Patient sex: M
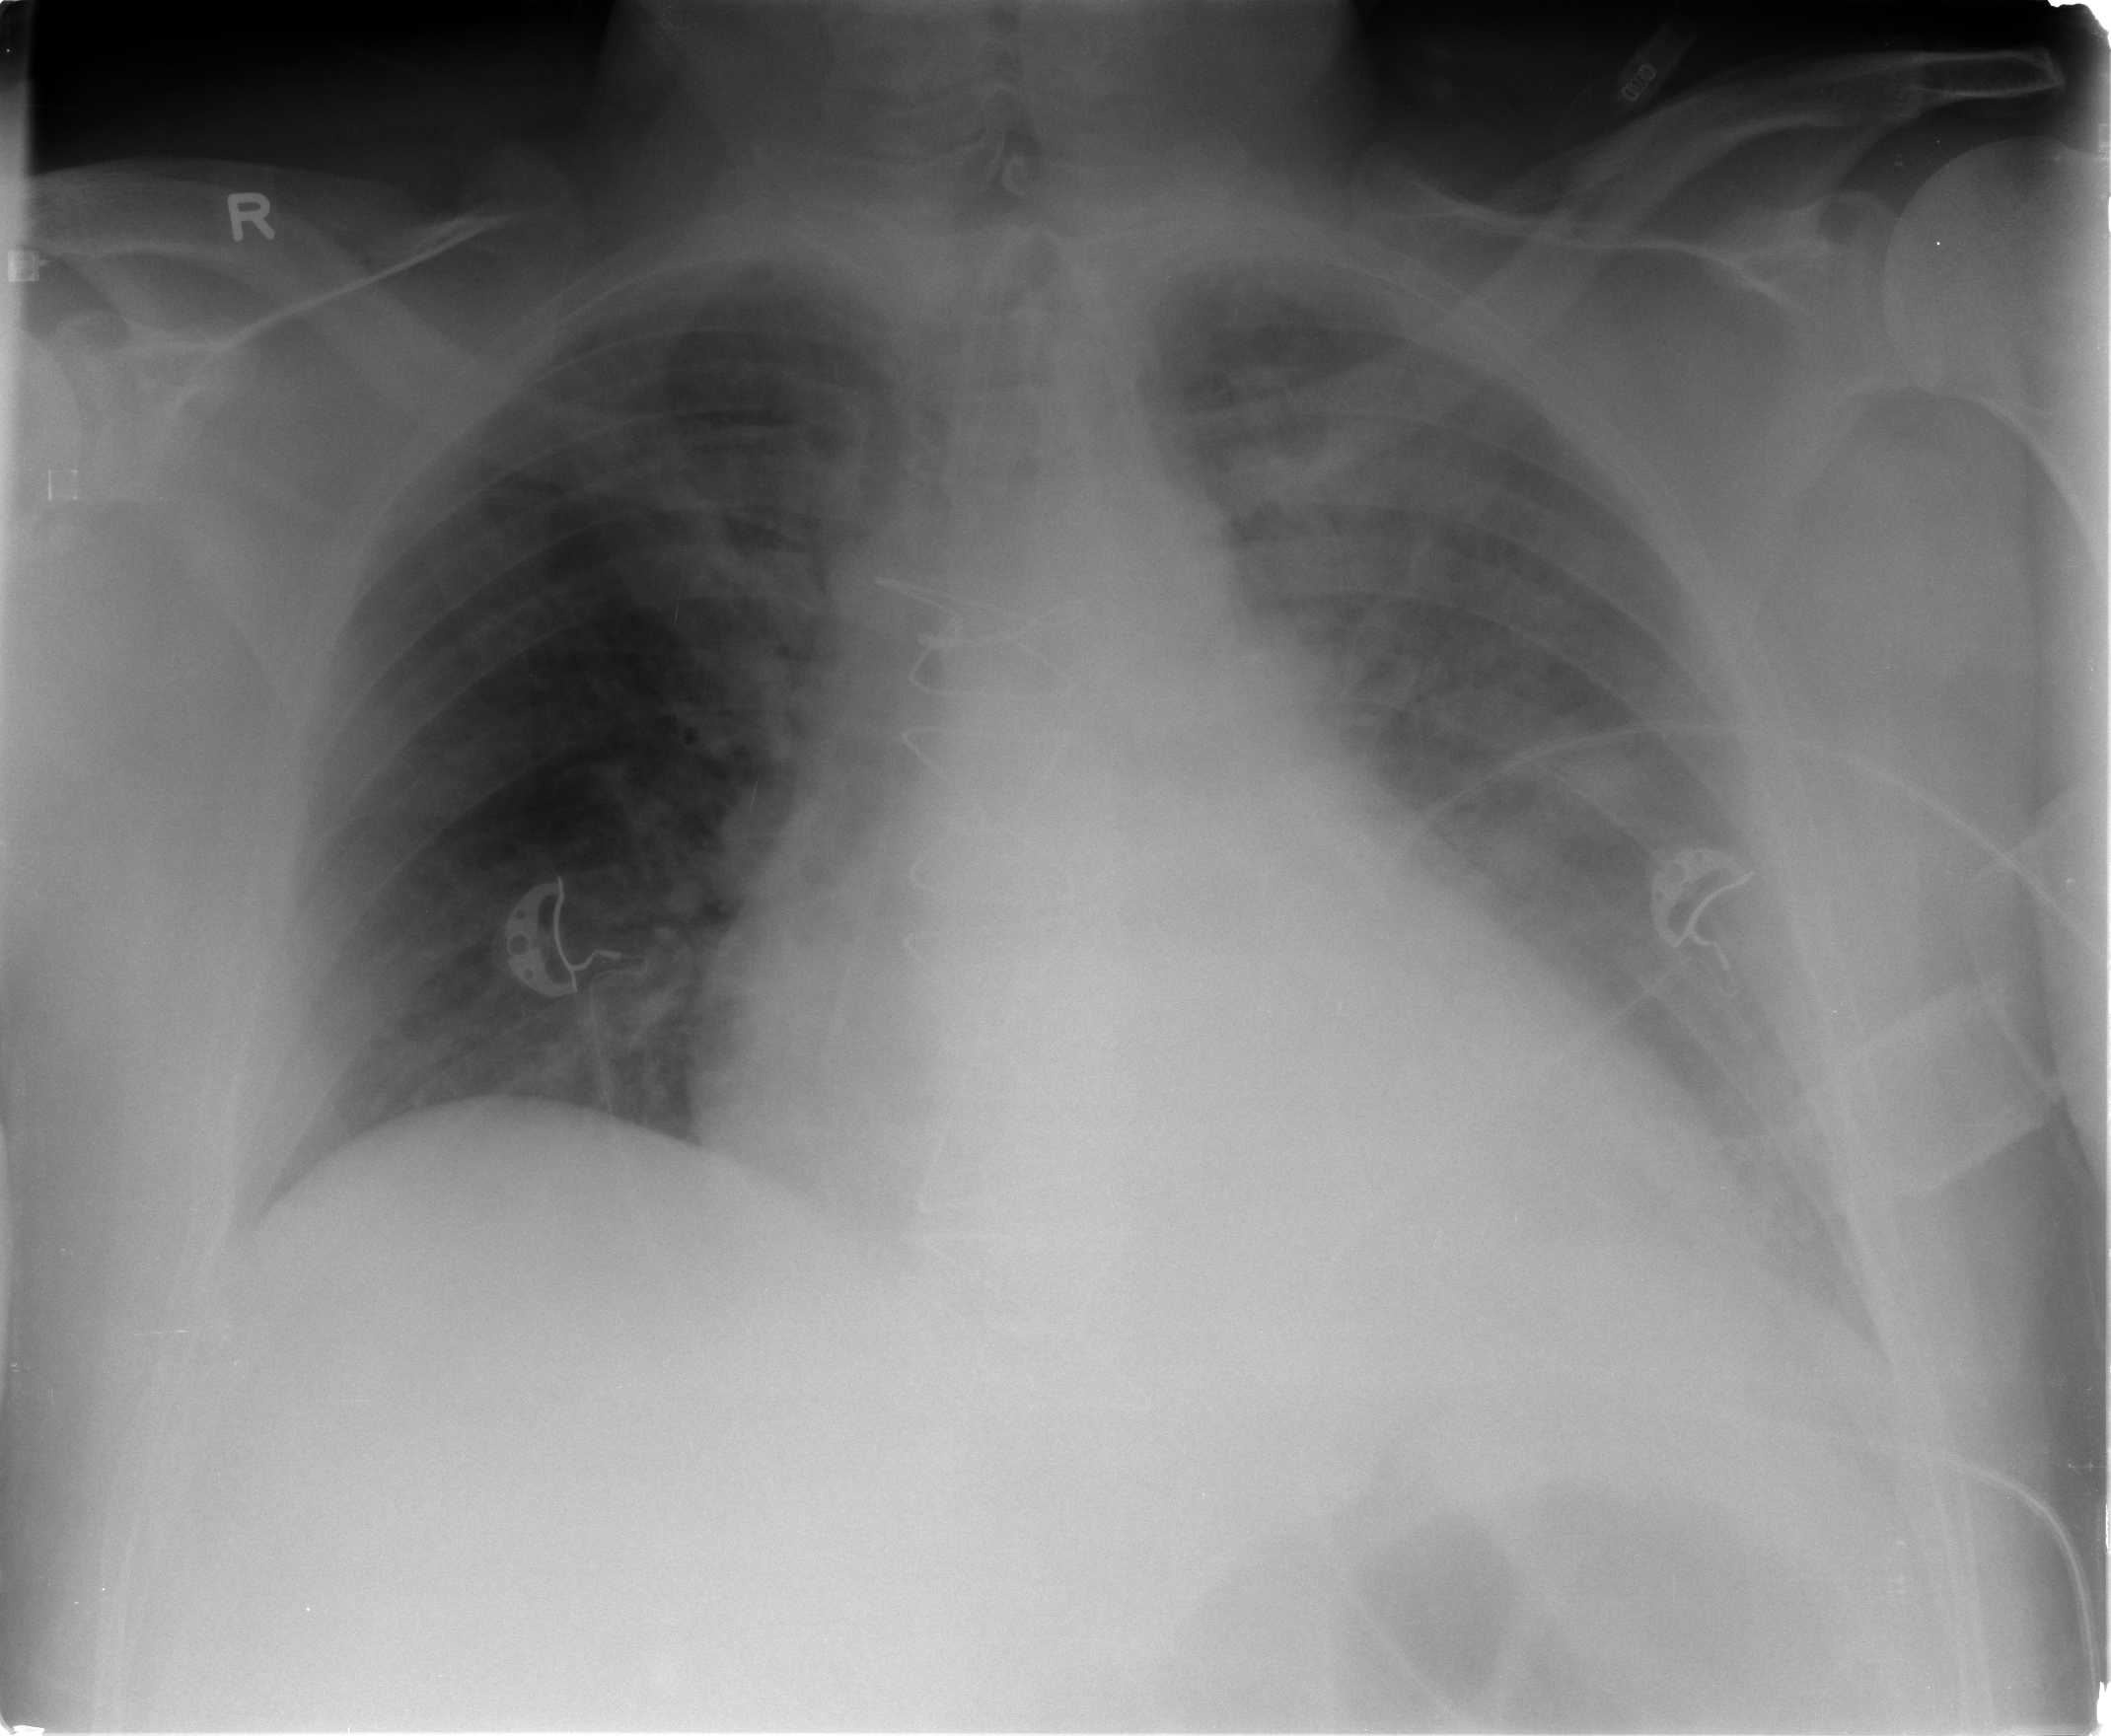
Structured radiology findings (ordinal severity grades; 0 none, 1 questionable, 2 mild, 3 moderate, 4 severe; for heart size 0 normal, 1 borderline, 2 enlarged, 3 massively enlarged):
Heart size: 2
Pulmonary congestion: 1
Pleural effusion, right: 0
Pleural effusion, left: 3
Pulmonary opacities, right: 0
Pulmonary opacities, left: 2
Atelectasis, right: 1
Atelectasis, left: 2